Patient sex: F
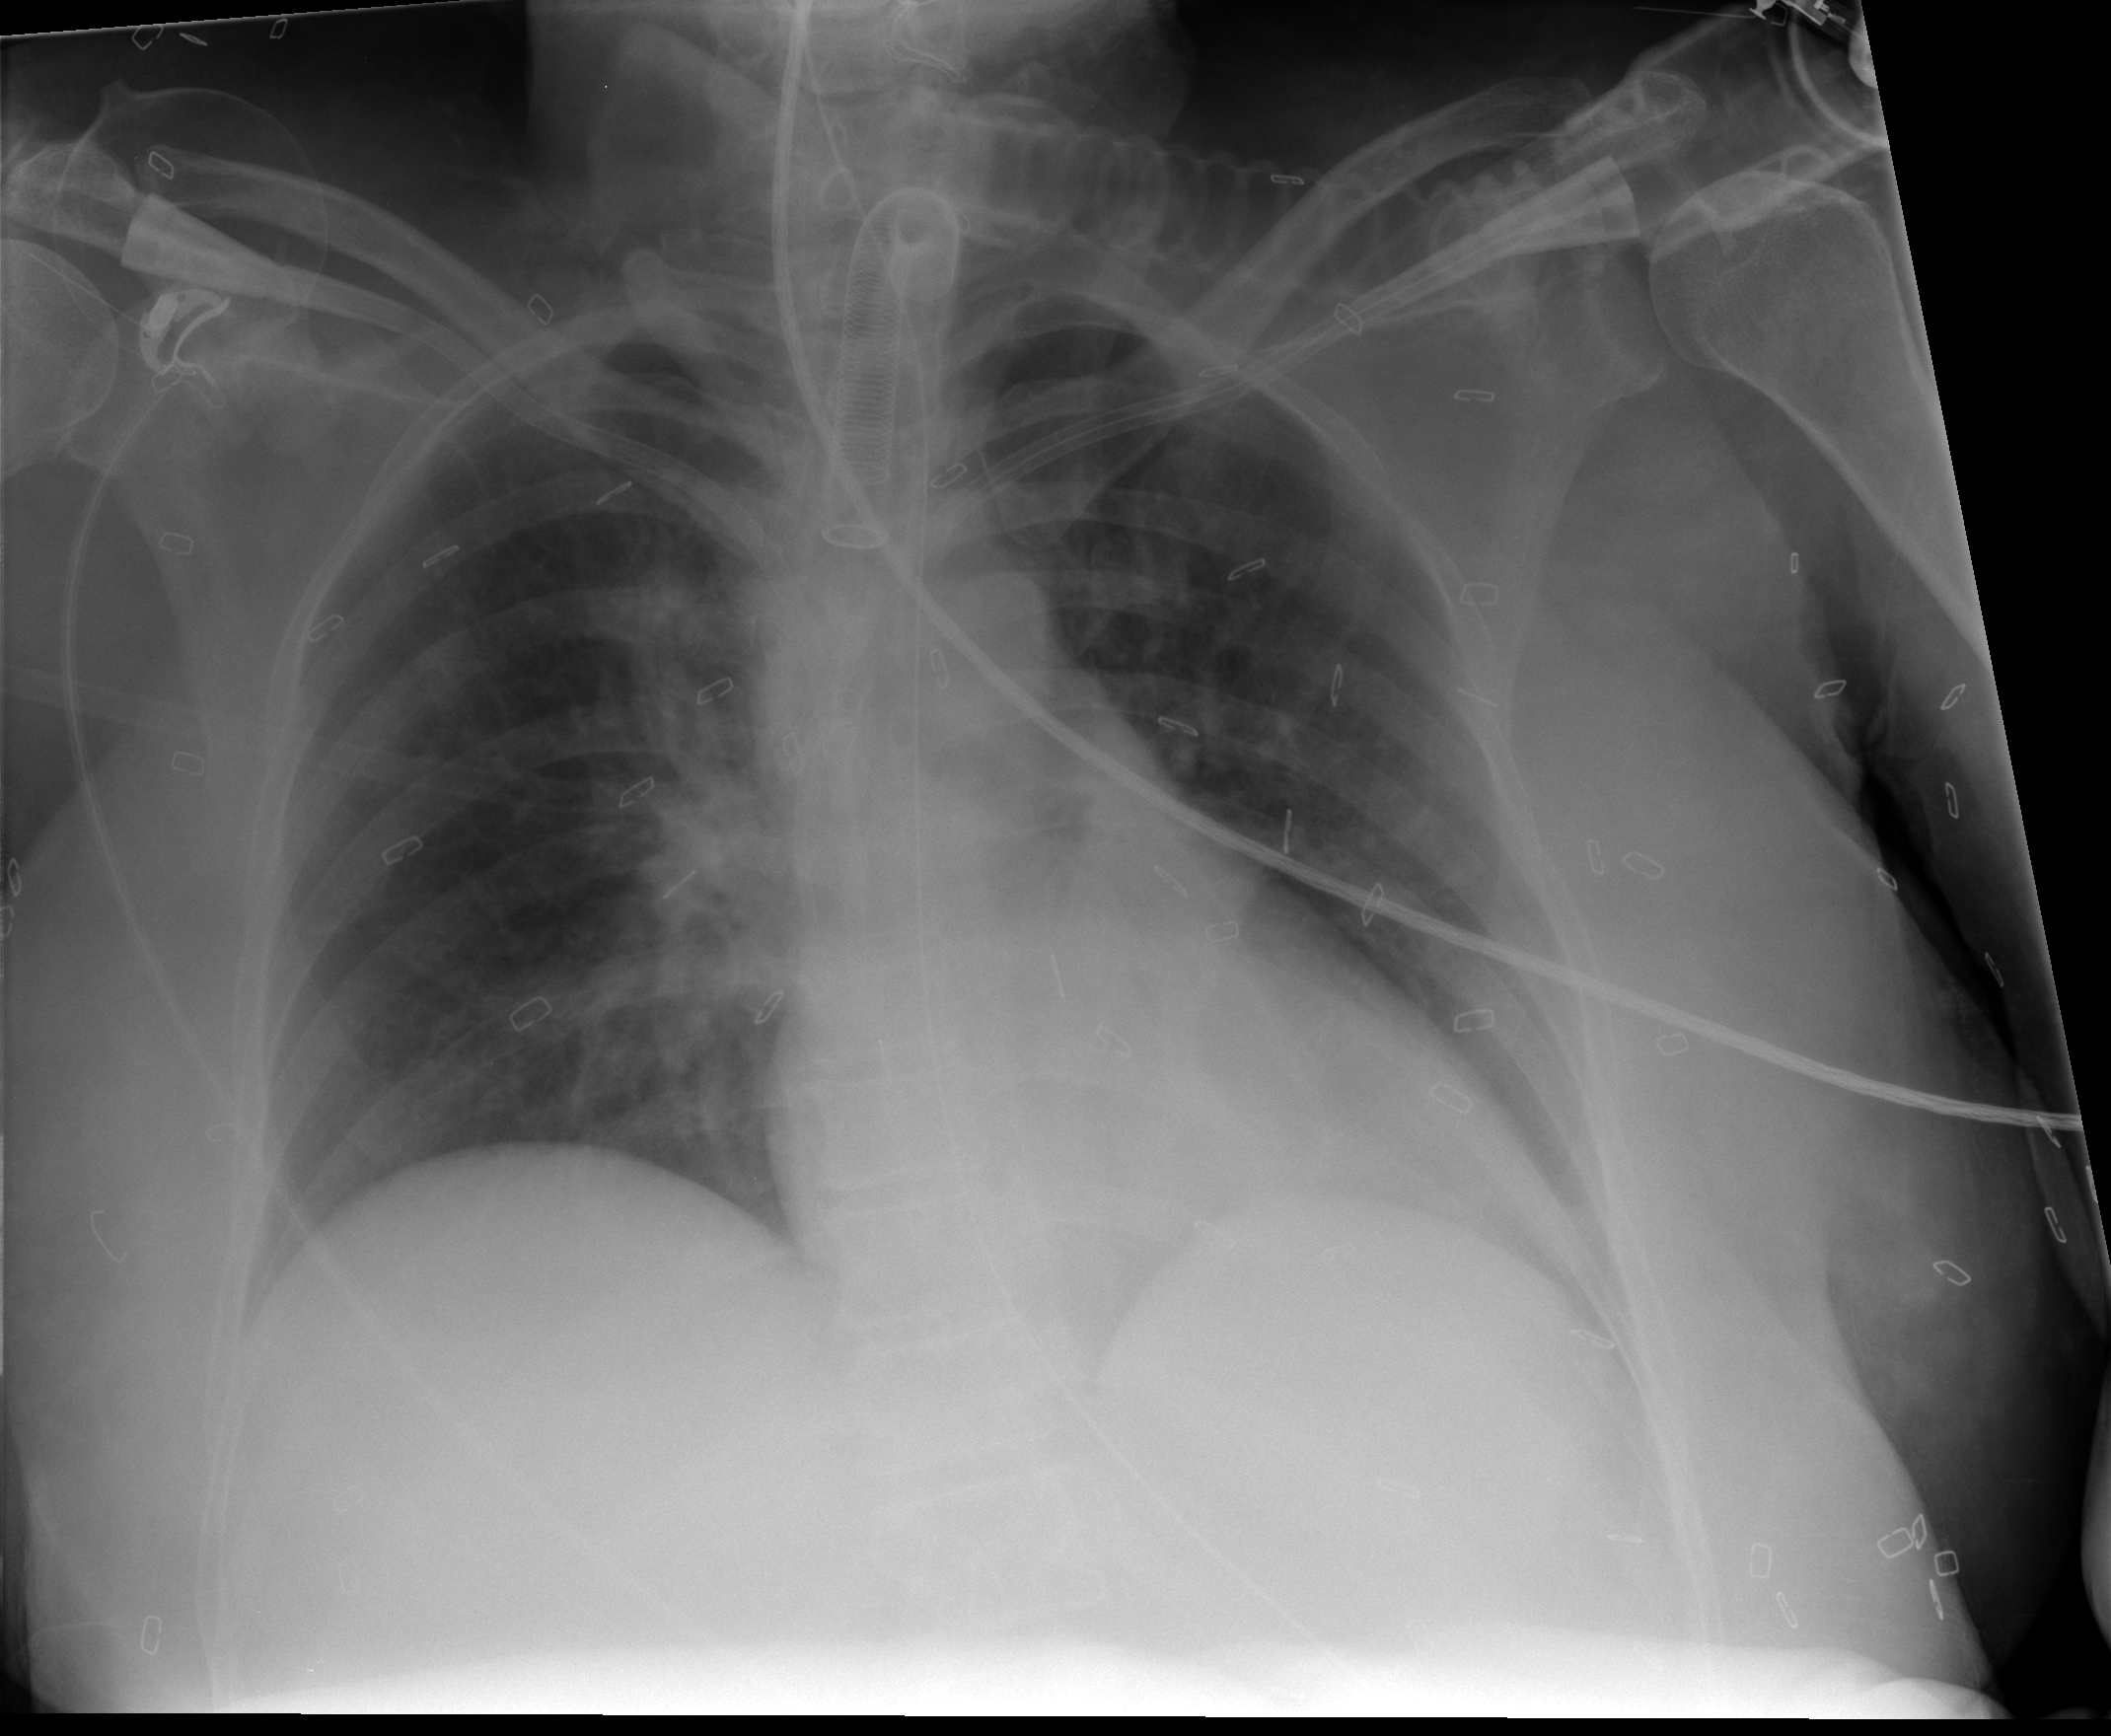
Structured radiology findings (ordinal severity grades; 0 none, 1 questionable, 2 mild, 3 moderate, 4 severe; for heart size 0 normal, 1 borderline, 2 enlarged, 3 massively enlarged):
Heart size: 0
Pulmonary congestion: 2
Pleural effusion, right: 0
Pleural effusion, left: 0
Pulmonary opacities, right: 2
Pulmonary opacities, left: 0
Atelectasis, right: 2
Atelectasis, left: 0